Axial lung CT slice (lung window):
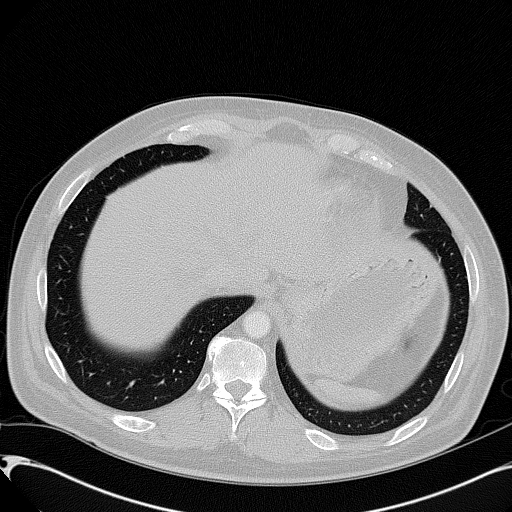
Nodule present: no